Brain MRI, t2w sequence, axial 2D slice.
Patient: age 32, sex F, weight 95 kg, height 1.95 m
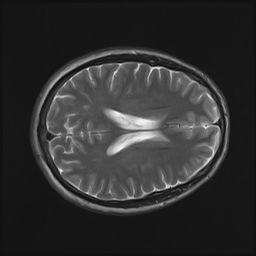